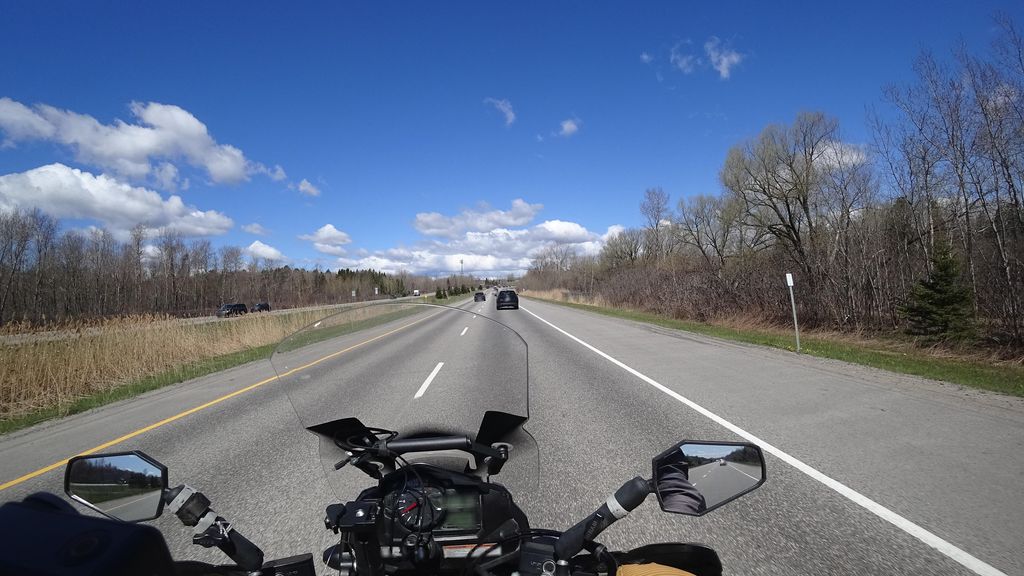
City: quebec_city